Field crop: maize
Growth stage: 2
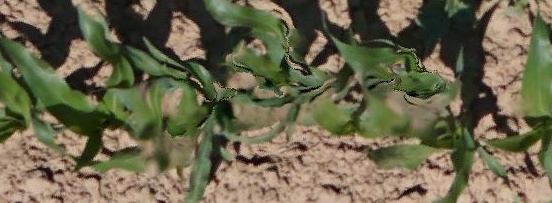
Species: maize